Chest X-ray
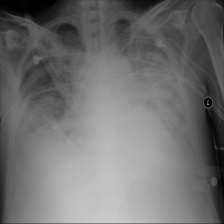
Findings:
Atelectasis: negative
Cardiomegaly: negative
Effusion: negative
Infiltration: positive
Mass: negative
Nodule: negative
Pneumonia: negative
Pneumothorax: negative
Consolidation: negative
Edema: negative
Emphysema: negative
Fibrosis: negative
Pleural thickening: negative
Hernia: negative